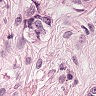
Metastatic tissue present: yes